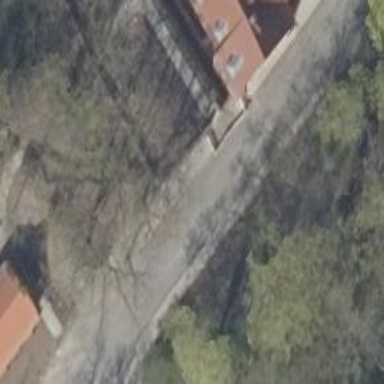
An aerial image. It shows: Residential road with lanes for parking on the right side. There are sidewalks on both sides of the road with sett surface.